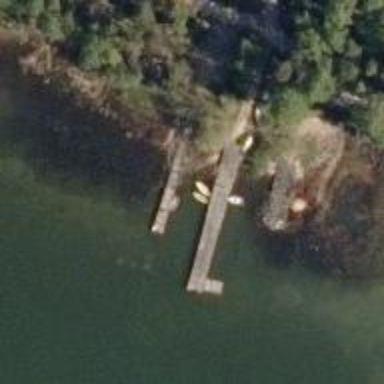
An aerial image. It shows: Man-made pier.